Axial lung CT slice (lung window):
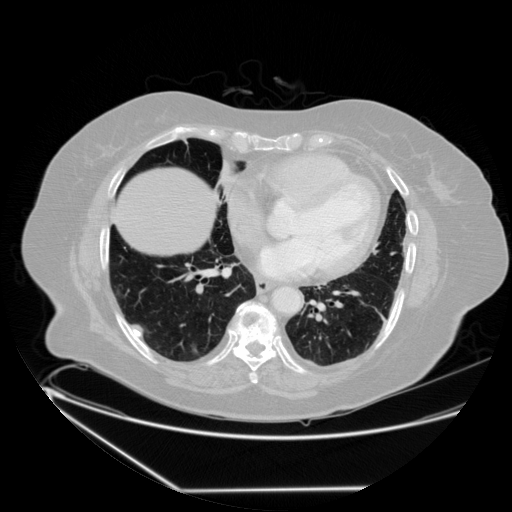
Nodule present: no